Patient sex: M
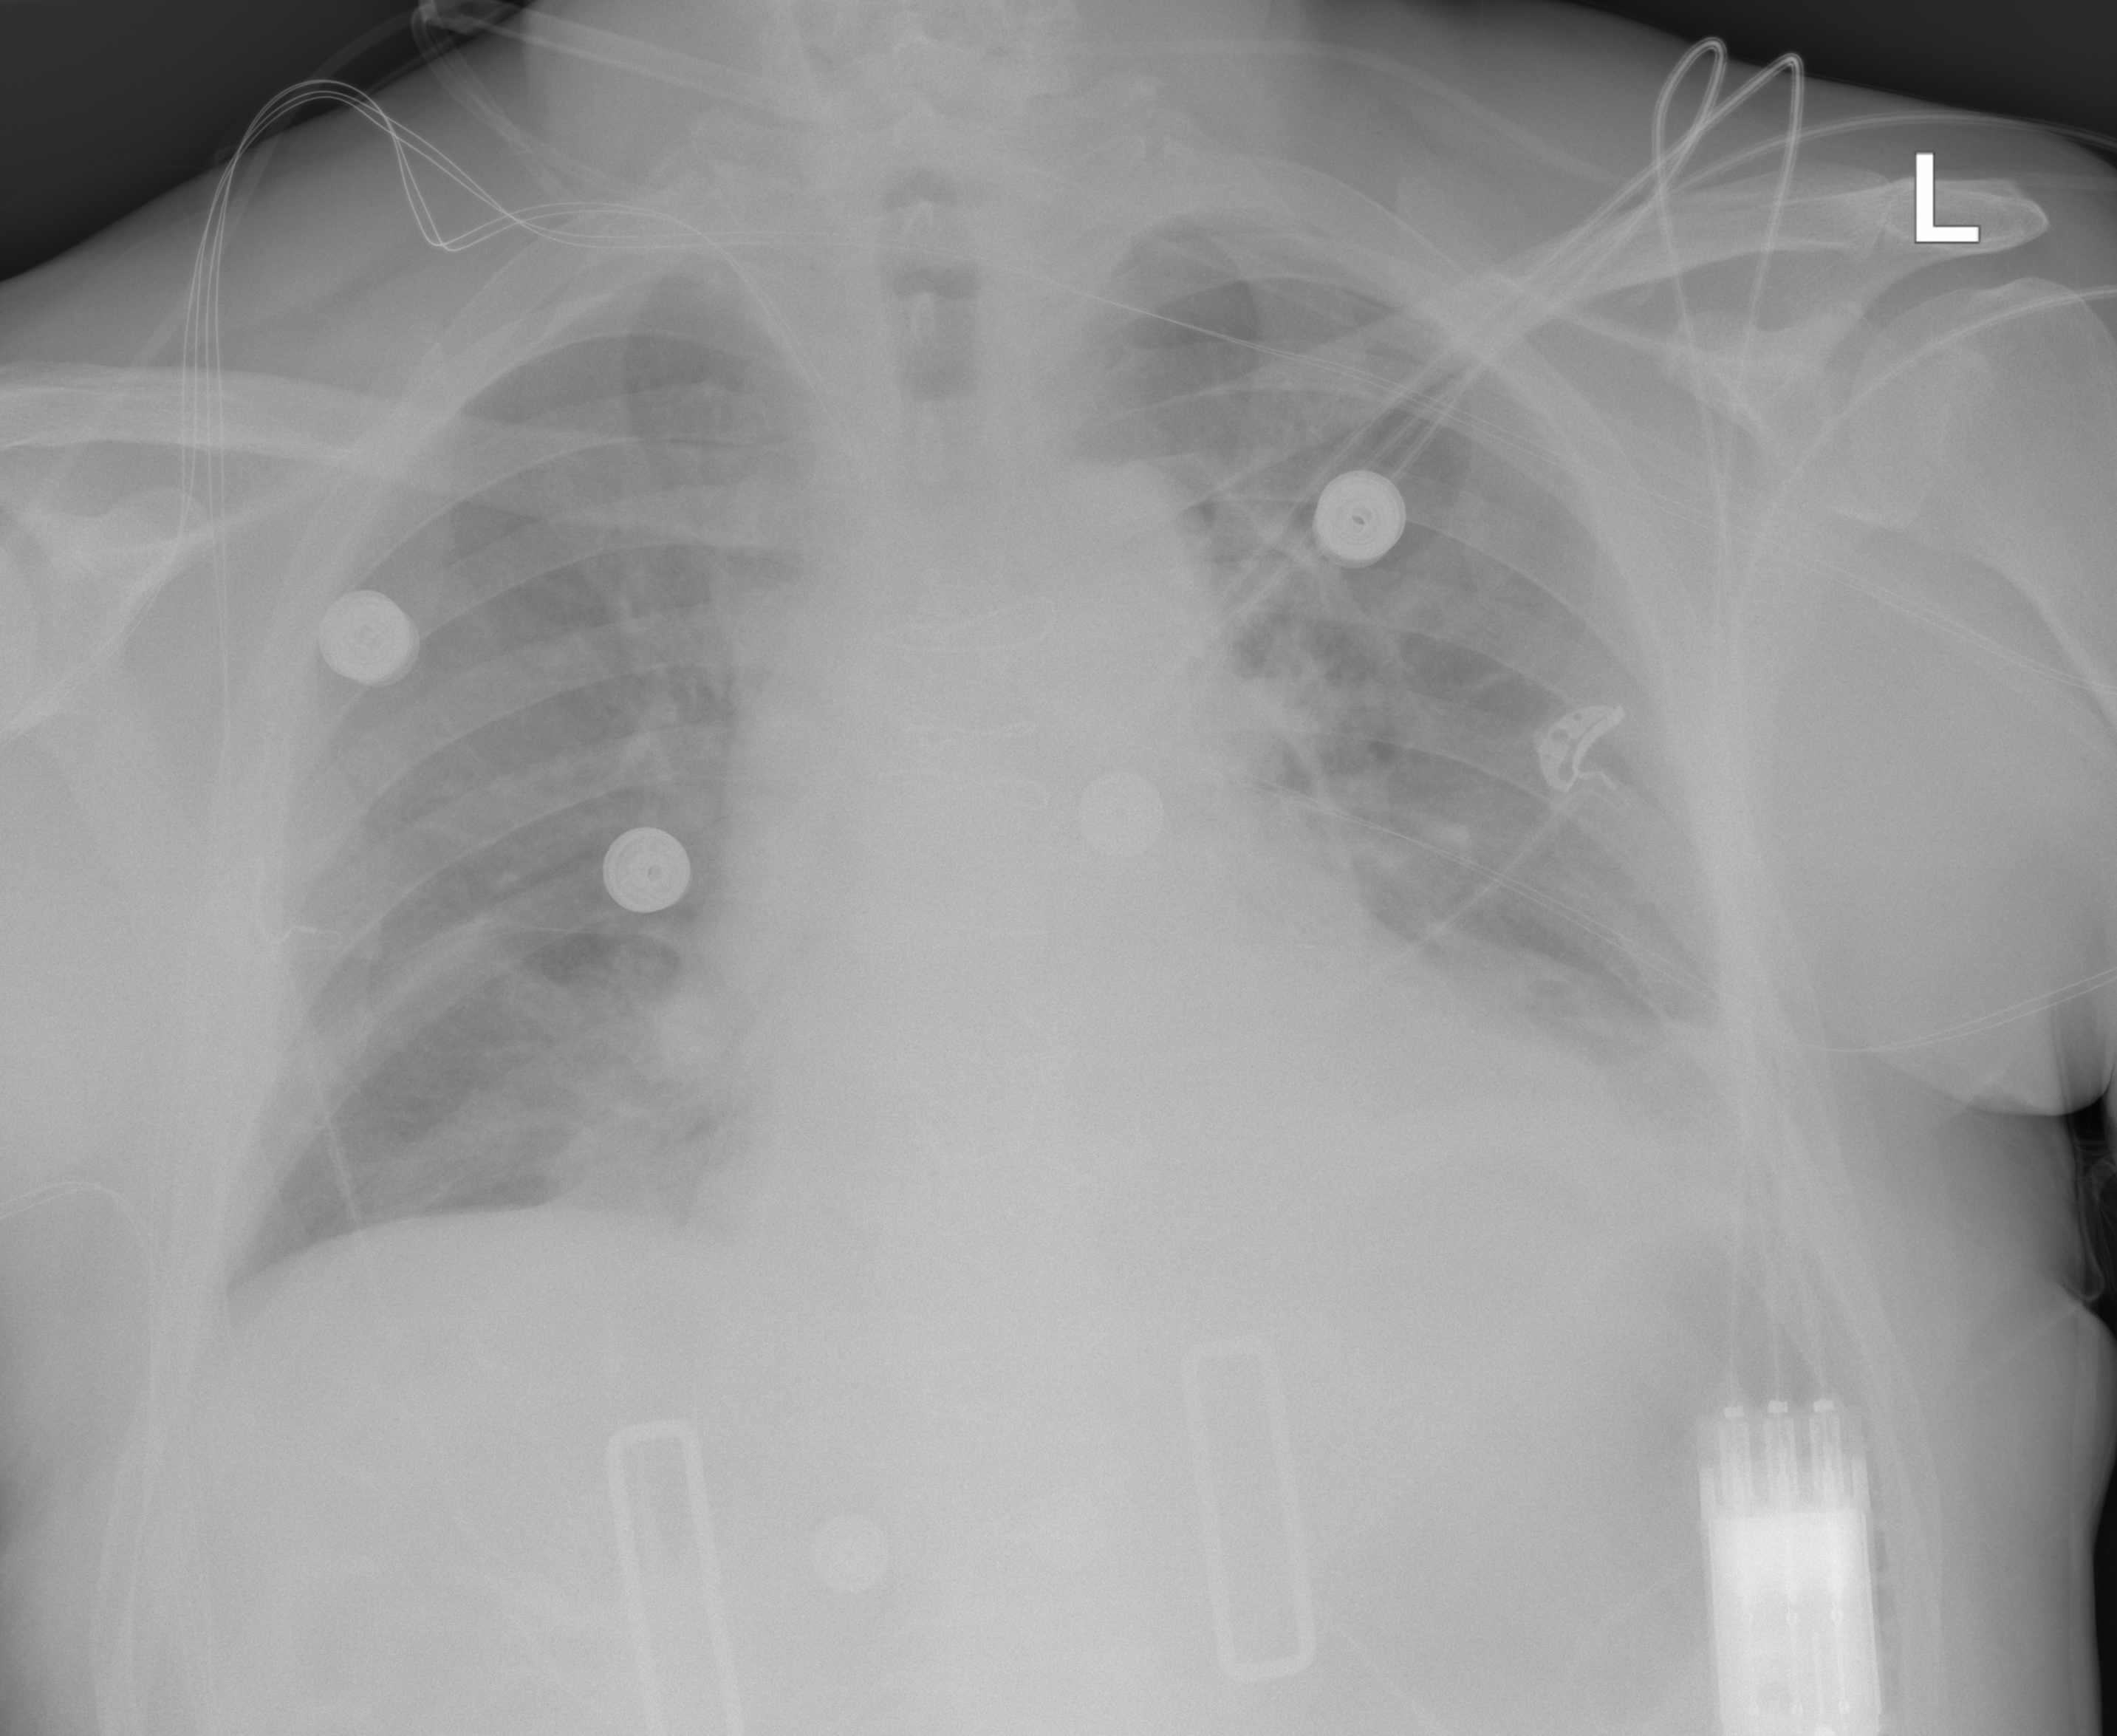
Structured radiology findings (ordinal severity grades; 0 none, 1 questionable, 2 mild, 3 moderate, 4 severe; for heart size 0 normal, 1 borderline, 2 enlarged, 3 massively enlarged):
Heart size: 0
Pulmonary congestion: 2
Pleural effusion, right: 0
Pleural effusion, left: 2
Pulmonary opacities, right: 0
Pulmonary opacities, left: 0
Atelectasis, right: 0
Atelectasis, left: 2